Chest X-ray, PA view. Patient: 64 years old, sex M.
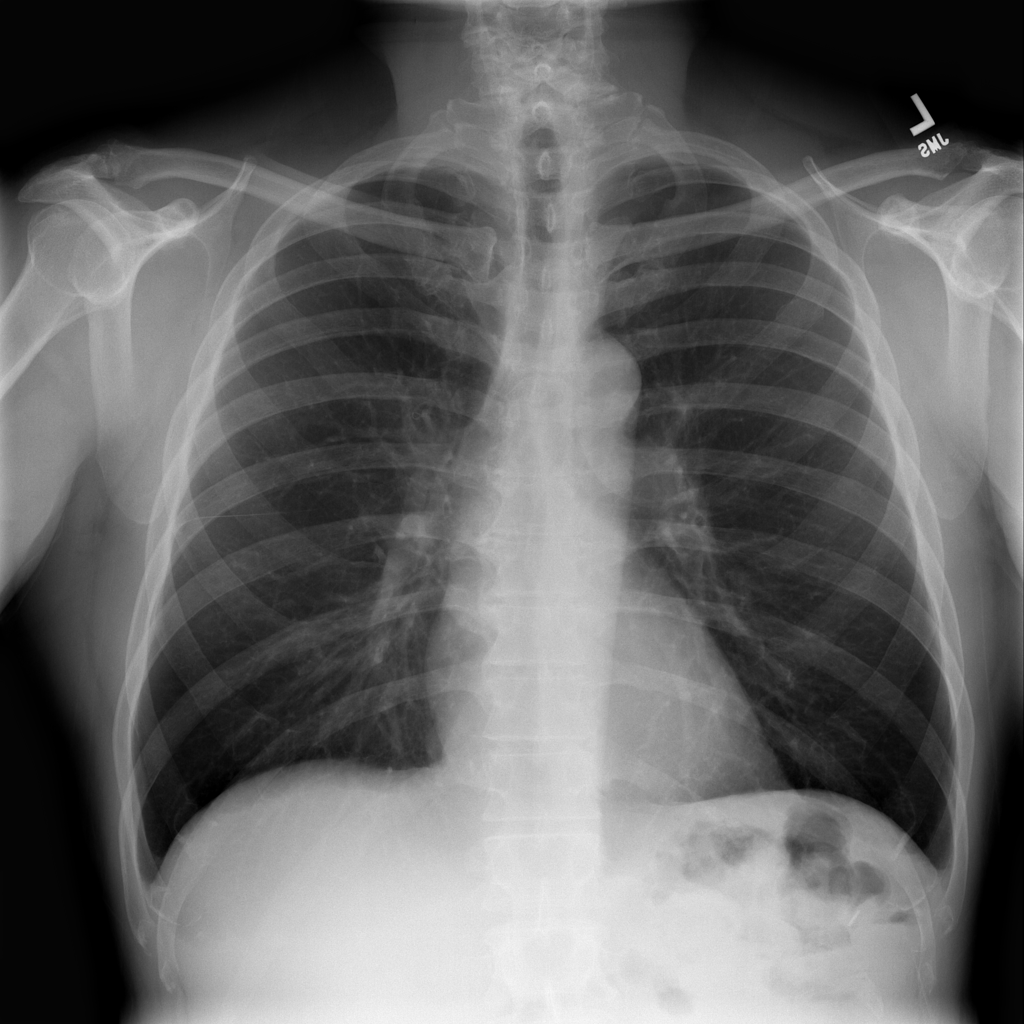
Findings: No Finding